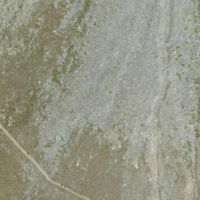
EUNIS habitat code: 48
Species observed at this site:
Arnica montana